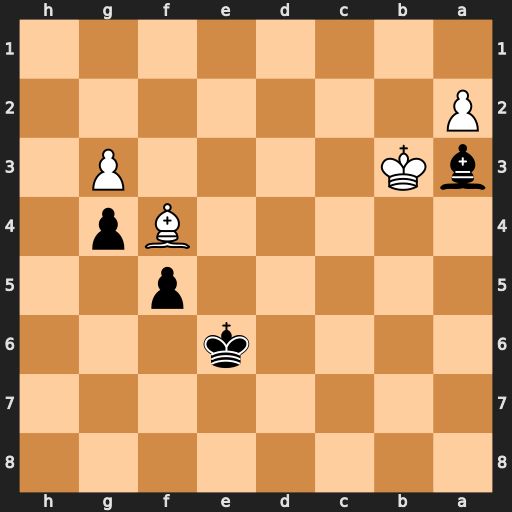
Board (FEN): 8/8/4k3/5p2/5Bp1/bK4P1/P7/8
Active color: b
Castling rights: -
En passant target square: -
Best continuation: Bd6 Bxd6 Kxd6